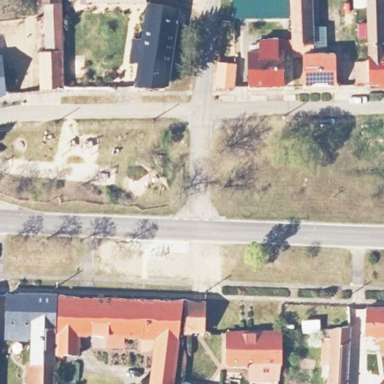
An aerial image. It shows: Village green area.